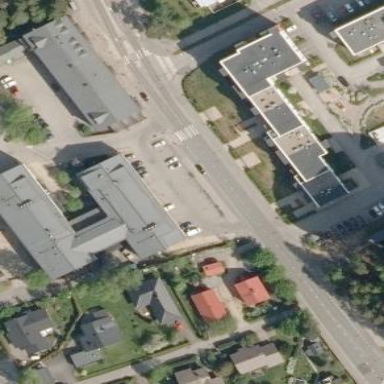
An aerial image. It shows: Parking area with surface.